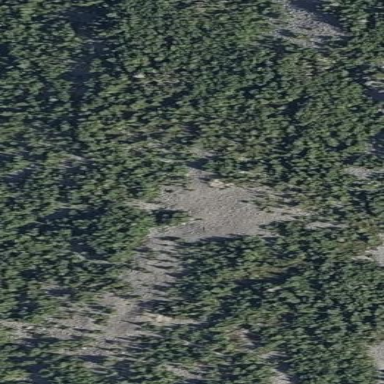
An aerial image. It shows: Landscape of bare rock.